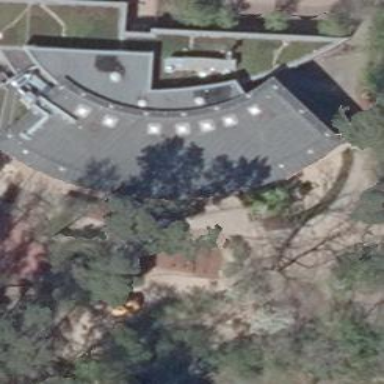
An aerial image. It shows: Kindergarten building.